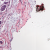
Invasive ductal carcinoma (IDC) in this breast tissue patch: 1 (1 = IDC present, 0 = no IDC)